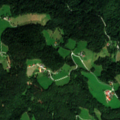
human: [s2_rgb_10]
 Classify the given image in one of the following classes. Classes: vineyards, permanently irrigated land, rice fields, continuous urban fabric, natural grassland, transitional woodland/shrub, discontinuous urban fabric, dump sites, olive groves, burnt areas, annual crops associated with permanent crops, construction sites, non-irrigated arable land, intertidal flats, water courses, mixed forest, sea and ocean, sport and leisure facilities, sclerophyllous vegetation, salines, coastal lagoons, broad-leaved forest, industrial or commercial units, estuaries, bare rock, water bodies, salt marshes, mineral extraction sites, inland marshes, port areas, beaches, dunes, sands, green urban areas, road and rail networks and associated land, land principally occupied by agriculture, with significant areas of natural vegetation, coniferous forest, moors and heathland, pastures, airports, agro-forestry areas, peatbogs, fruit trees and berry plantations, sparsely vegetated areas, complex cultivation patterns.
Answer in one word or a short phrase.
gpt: pastures, broad-leaved forest, mixed forest